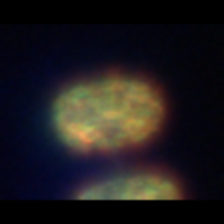
Taxon: Thalassiosira
Group: Diatoms